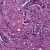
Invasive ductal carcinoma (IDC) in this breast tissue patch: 1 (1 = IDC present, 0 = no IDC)